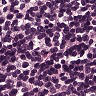
Metastatic tissue present: no